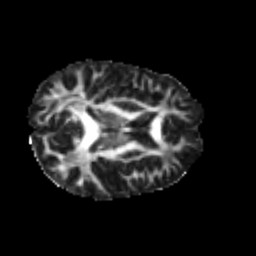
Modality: FA
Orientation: axial
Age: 29
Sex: male
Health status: healthy